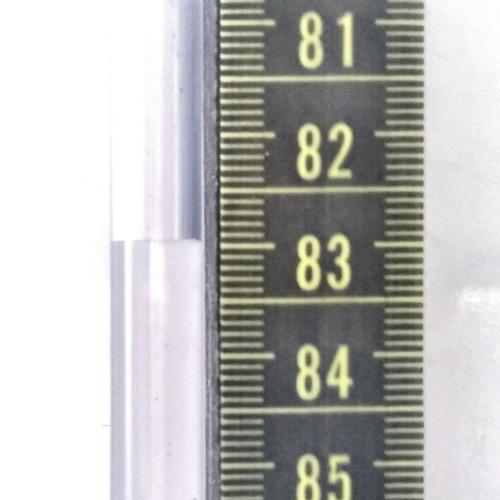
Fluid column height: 83.0 cm